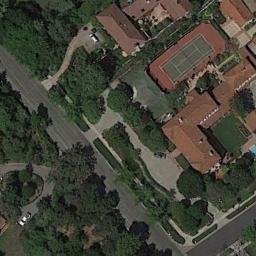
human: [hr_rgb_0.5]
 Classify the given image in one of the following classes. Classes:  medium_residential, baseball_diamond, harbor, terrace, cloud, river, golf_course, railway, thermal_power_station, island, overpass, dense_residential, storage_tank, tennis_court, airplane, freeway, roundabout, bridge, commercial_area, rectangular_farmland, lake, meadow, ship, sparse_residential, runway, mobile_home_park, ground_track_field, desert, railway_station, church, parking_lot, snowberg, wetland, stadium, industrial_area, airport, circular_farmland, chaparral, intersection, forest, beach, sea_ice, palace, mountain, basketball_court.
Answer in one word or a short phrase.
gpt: tennis_court